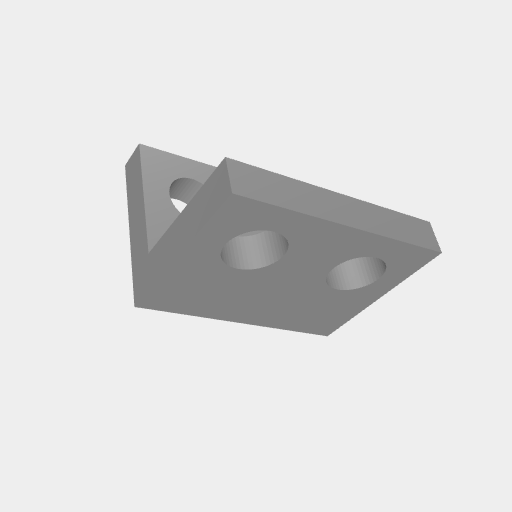
Part: LBeam2H